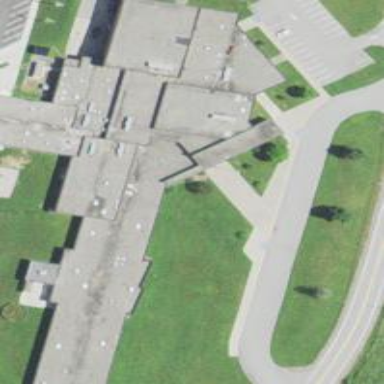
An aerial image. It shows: School.